Question: I need to get new lines of syslog to my c(or golang) program when it written.
The program run as linux daemon, and it will be always on memory.
Here, the picture explains full code flow that I needed.
Run Flows

Please check and guide me how.
regards,
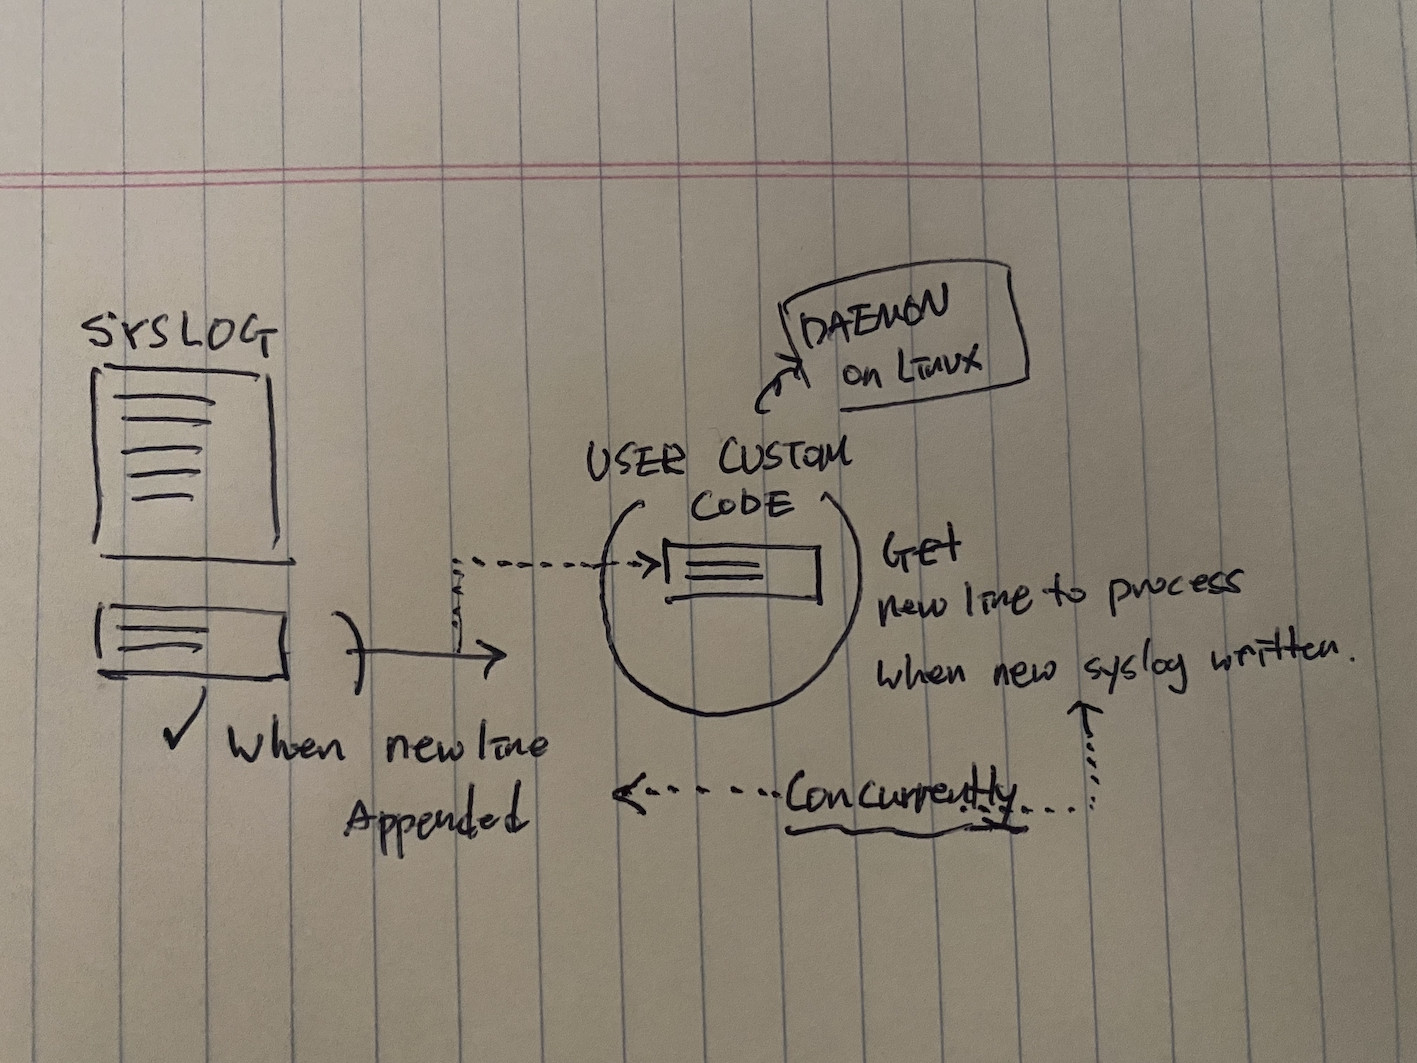
Answer: You can use <URL>.
## Tail:
'''
package main
import (
"fmt"
"github.com/nxadm/tail"
)
func main() {
t, _ := tail.TailFile("/var/log", tail.Config{Follow: true})
for line := range t.Lines {
fmt.Println(line.Text)
}
}
'''
## fsnotify:
'''
package main
import (
"log"
"github.com/fsnotify/fsnotify"
)
func main() {
watcher, err := fsnotify.NewWatcher()
if err != nil {
log.Fatal(err)
}
defer watcher.Close()
go func() {
for {
select {
case event, ok := <-watcher.Events:
if !ok {
return
}
log.Println("event:", event)
case err, ok := <-watcher.Errors:
if !ok {
return
}
log.Println("error:", err)
}
}
}()
// Add a path.
err = watcher.Add("/var/log")
if err != nil {
log.Fatal(err)
}
// Block main goroutine forever.
<-make(chan struct{})
}
'''